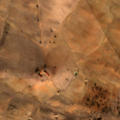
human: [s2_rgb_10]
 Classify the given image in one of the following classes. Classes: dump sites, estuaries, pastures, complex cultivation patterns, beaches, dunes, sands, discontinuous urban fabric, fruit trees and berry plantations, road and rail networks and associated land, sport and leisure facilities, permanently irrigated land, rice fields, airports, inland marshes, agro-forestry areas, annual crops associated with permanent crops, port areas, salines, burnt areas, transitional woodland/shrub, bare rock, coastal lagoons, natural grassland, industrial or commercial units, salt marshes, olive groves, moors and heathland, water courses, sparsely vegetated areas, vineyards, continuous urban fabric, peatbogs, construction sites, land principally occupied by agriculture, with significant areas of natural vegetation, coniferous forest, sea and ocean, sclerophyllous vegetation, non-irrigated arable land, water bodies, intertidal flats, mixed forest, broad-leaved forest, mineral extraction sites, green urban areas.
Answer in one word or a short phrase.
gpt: non-irrigated arable land, agro-forestry areas